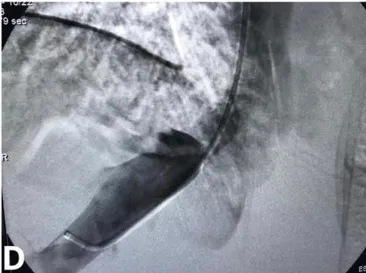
Intraoperative phlebography images of the suprahepatic vein followed by balloon angioplasty in the second intervention. In (D), control phlebography demonstrating considerable improvement in outflow.
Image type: radiology (x_ray)